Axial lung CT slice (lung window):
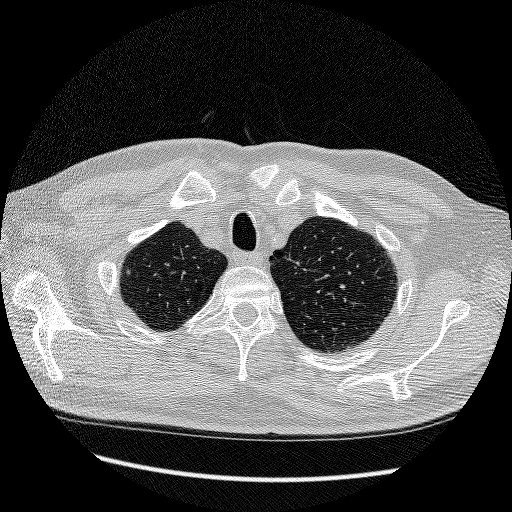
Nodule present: no